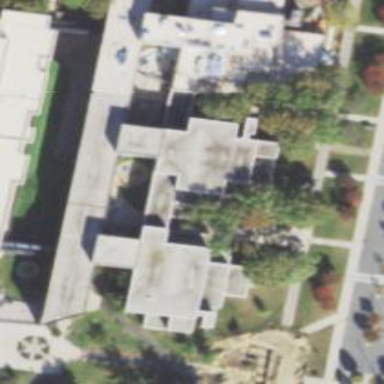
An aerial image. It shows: College building.